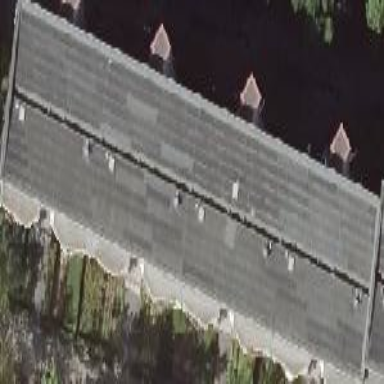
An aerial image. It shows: Building with apartments and flat roof.